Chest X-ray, PA view. Patient: 49 years old, sex M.
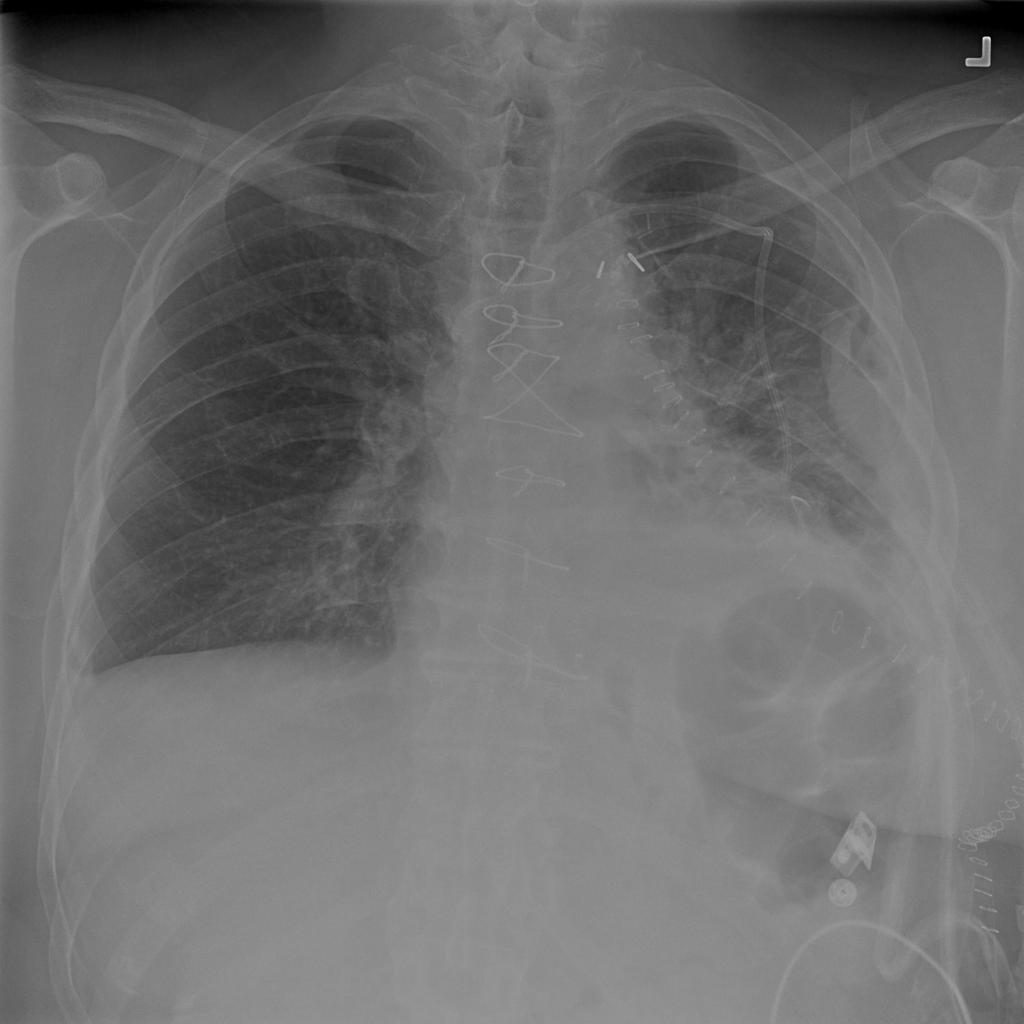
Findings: Atelectasis, Consolidation, Effusion